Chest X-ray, PA view. Patient: 35 years old, sex M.
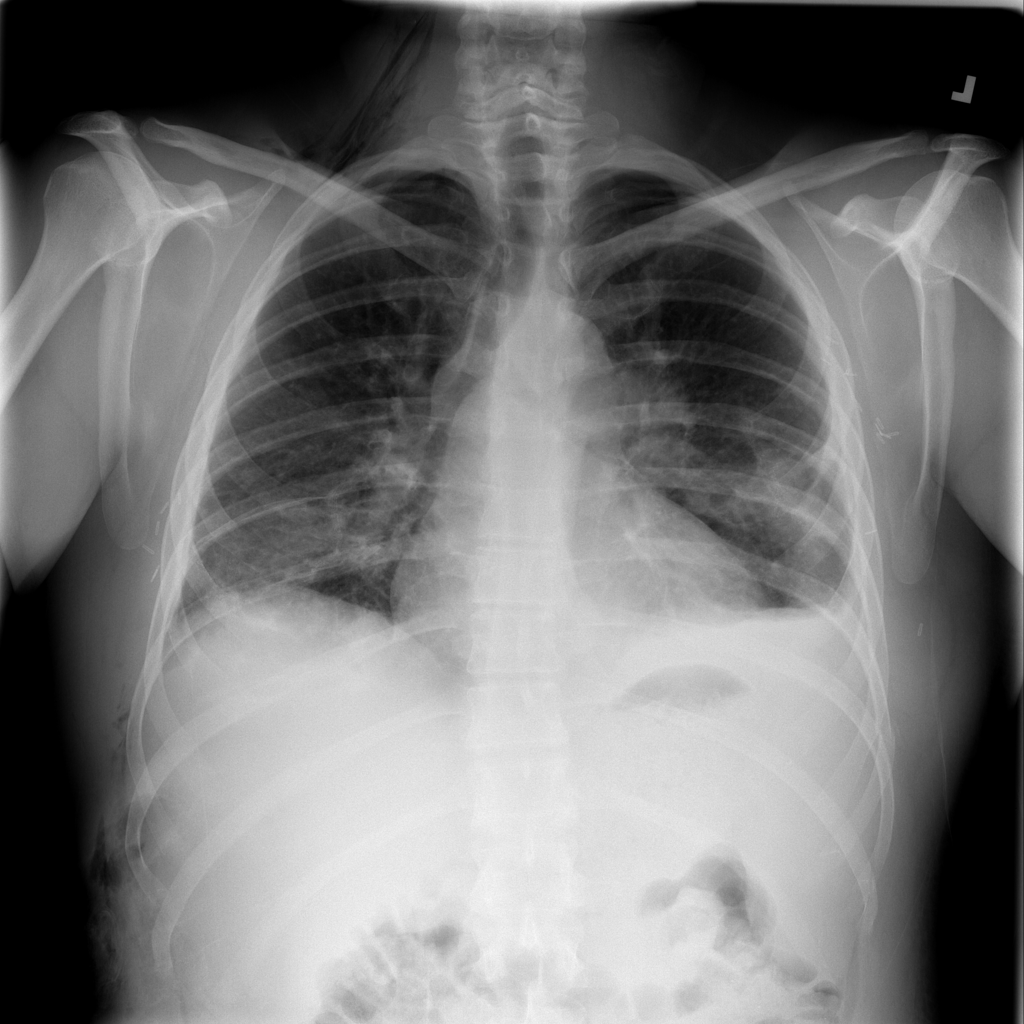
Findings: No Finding